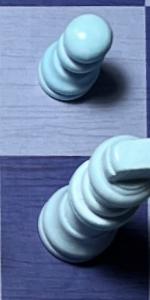
Label: King_White